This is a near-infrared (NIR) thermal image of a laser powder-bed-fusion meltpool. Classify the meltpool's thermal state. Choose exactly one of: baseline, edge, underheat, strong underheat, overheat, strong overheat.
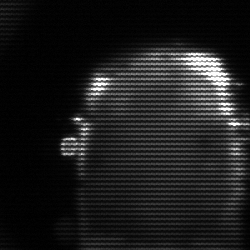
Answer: baseline